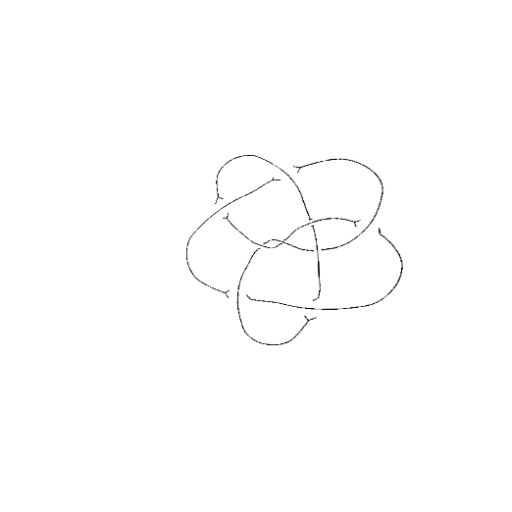
Crossing number: 9